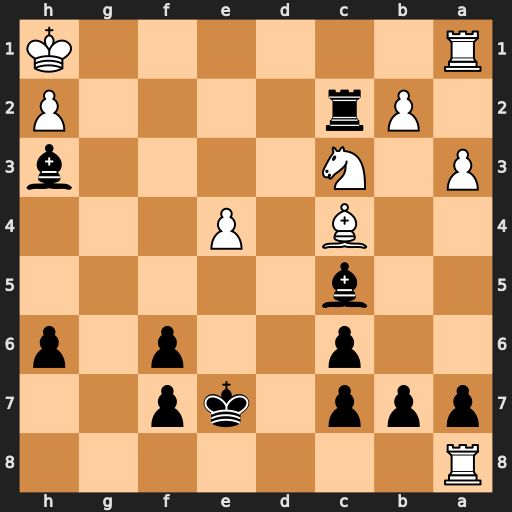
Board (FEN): R7/ppp1kp2/2p2p1p/2b5/2B1P3/P1N4b/1Pr4P/R6K
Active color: b
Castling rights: -
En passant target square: -
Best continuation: Bg2#